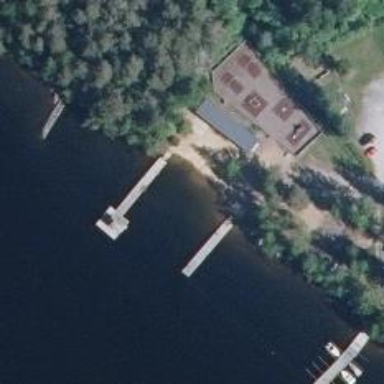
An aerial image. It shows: Swimming area meant for leisure land activities like swimming.